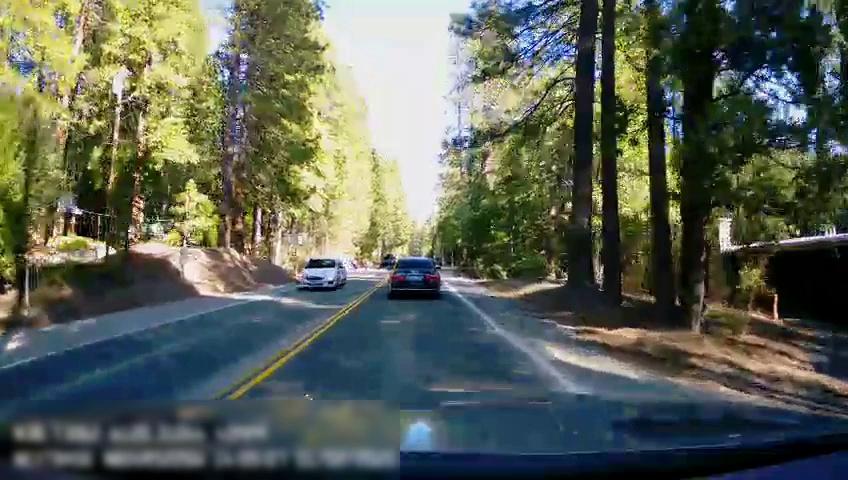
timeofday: Day
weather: Sunny
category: Drivable Space
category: Vehicles | Car
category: Vehicles | SUV
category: Vehicles | Car
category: Lanes | Opposite Lane
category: Lanes | Opposite Lane
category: Lanes | Current Lane
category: Lanes | Current Lane